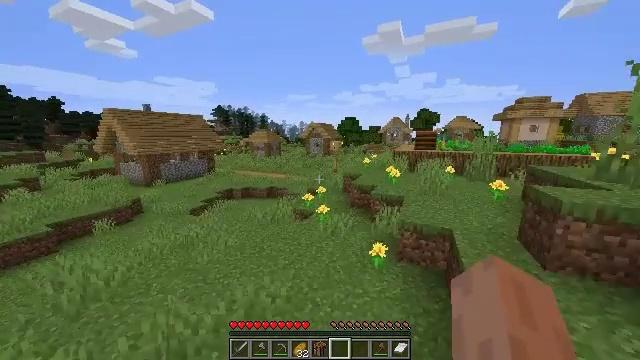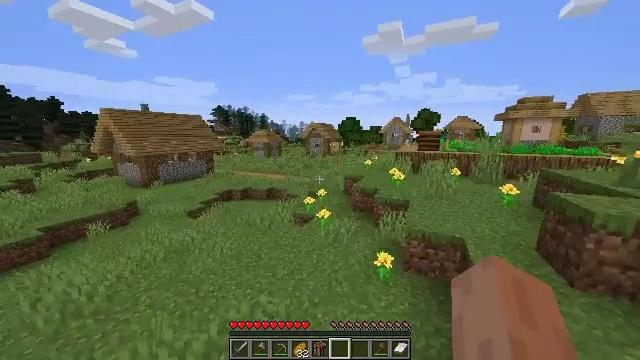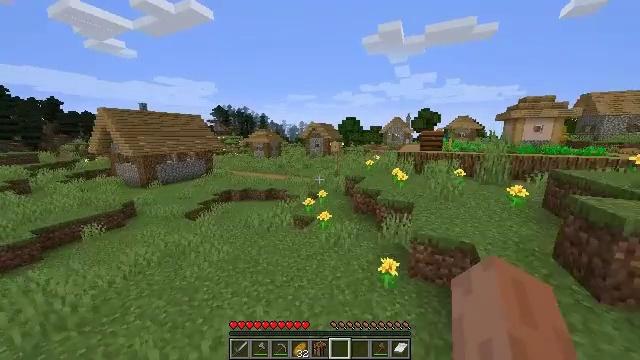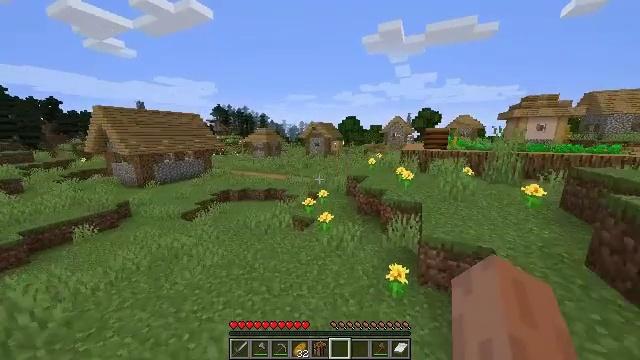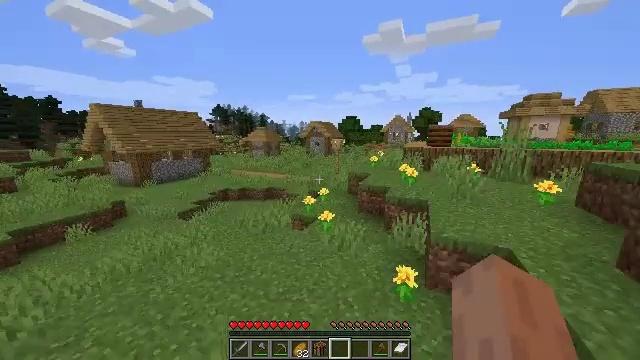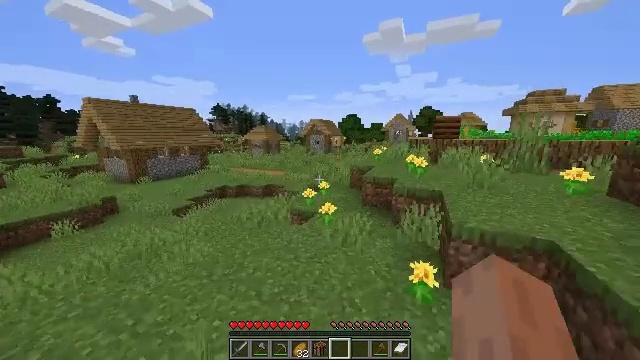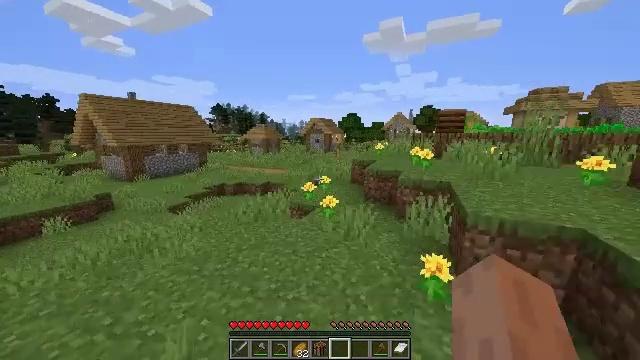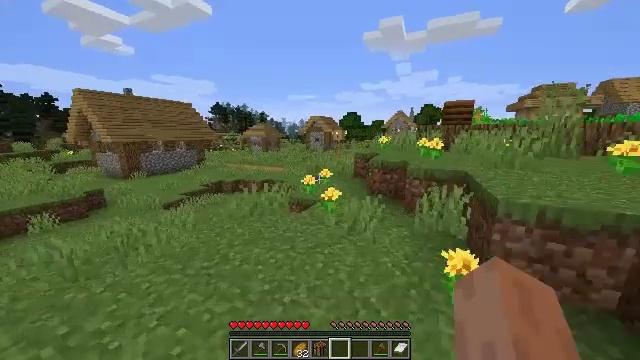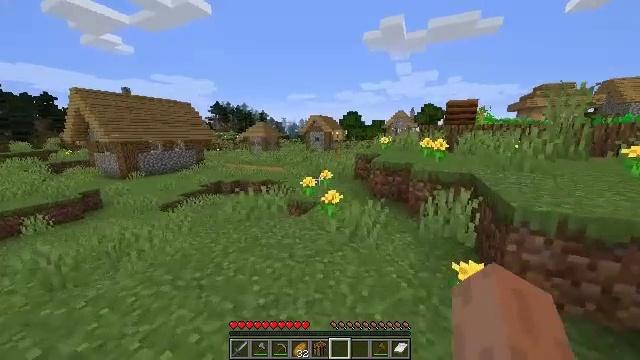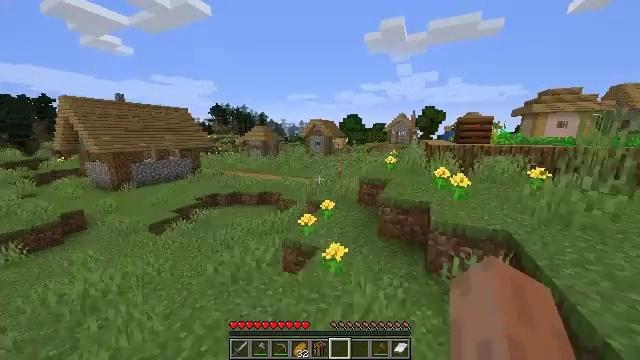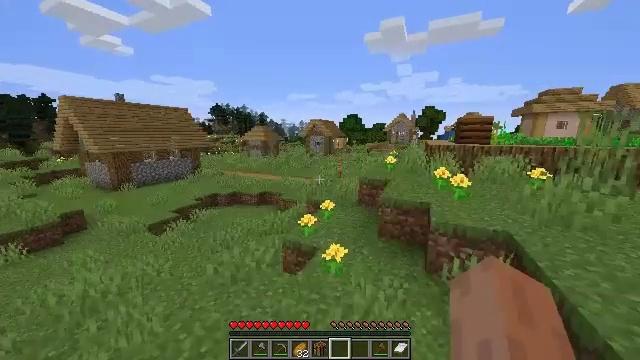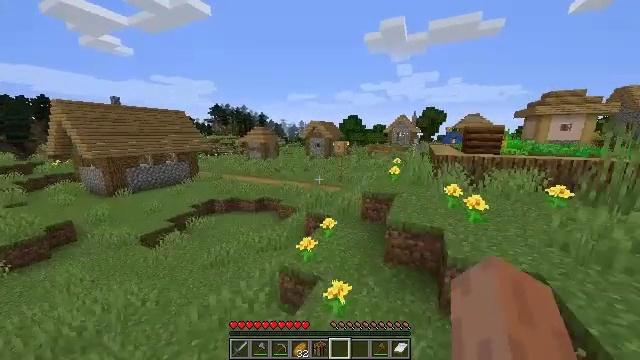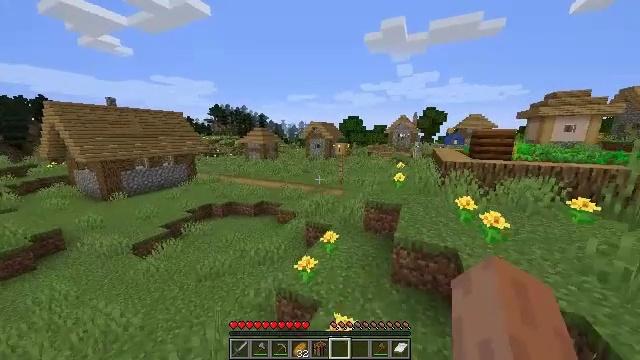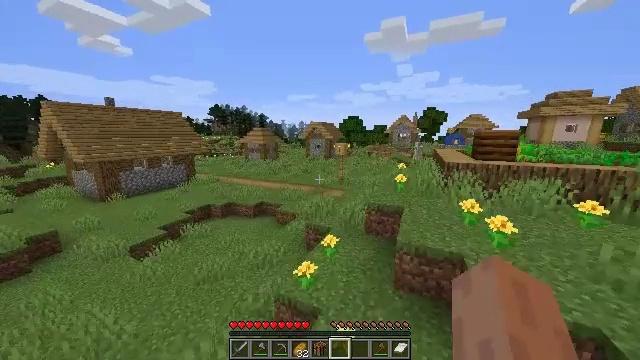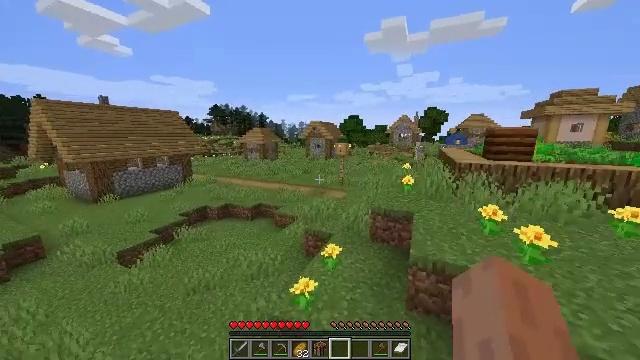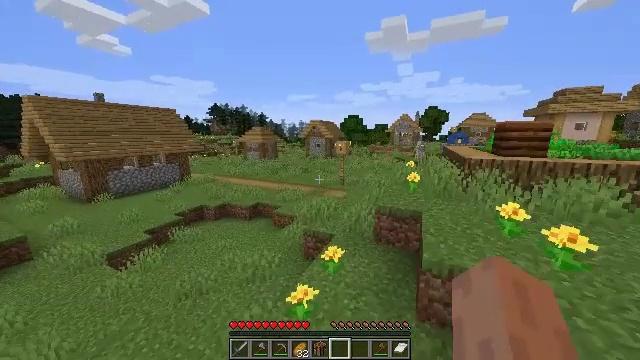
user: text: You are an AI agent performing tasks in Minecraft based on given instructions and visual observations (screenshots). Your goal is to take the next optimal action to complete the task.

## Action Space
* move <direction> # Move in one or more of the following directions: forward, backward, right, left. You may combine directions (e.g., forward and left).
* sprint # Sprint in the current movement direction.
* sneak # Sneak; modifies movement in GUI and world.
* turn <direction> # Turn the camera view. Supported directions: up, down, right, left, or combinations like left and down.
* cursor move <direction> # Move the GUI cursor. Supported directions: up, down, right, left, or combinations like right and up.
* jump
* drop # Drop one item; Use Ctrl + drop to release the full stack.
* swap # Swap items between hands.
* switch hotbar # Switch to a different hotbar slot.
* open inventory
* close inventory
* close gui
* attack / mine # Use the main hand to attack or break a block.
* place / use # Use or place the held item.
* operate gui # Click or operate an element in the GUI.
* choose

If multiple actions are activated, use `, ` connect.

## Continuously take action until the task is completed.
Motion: motion action
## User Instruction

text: Reclaim the grass path segment.
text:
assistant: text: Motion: move forward, jump
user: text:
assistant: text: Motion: move forward, jump
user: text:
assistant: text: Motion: move forward, jump
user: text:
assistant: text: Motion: move forward, jump
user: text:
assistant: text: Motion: move forward, jump
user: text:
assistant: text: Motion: move forward, jump
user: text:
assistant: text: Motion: move forward, jump
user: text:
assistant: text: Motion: move forward, jump
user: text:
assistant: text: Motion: move forward, jump
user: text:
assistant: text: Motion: move forward, jump
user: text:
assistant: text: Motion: move forward, jump
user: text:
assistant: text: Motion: move forward, jump
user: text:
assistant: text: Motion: move forward, jump
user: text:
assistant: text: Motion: move forward, jump
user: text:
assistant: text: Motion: move forward, jump
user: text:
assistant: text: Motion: move forward, jump
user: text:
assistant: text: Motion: move forward, jump
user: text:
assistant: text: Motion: move forward, jump
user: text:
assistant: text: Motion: move forward, jump
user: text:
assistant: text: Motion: move forward, jump
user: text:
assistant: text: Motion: move forward, jump
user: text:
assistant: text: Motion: move forward, jump
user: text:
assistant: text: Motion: move forward, jump
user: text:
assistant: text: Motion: move forward, jump
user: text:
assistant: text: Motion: move forward, jump
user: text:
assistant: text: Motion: move forward, jump
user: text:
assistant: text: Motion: move forward, jump
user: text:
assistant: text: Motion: move forward and move right, jump
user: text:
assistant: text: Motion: move forward and move right, jump
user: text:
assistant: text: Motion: move forward and move right, turn left and down, jump